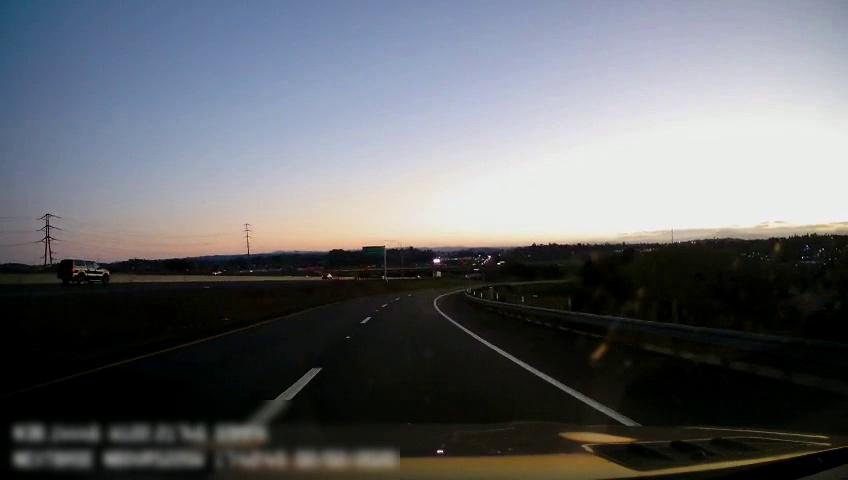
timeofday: Dusk/Dawn/Twilight
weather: Sunny
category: Drivable Space
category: Drivable Space
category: Vehicles | Car
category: Vehicles | SUV
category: Lanes | Alternate Lane
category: Lanes | Alternate Lane
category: Lanes | Alternate Lane
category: Traffic | Signs